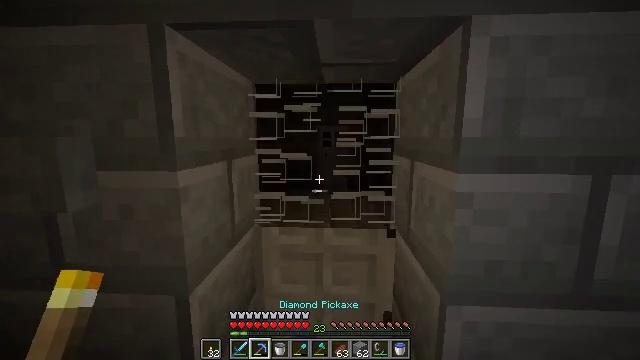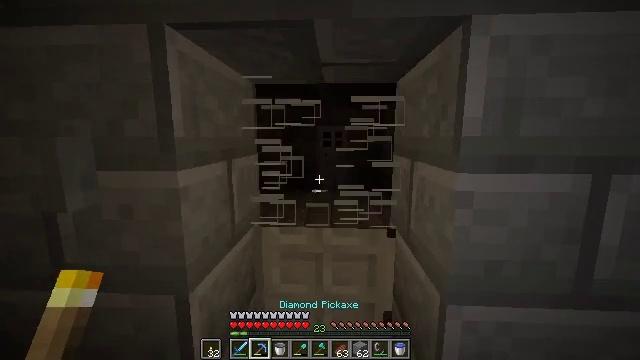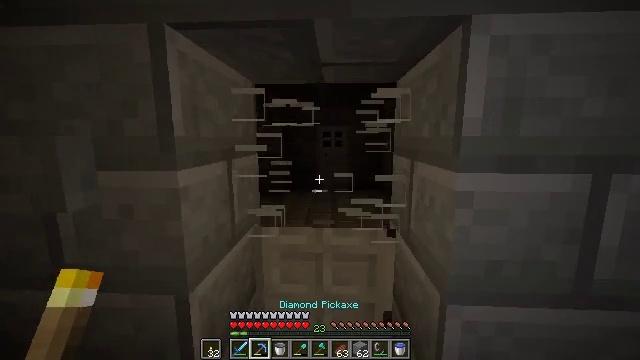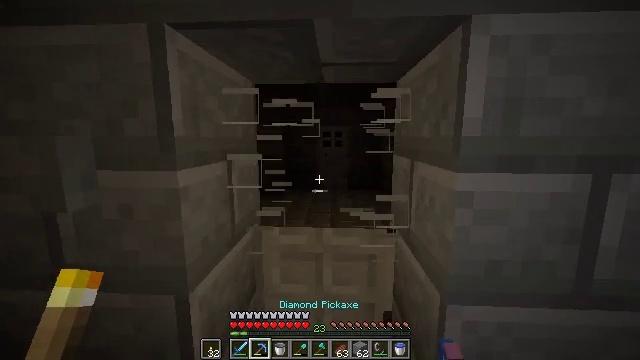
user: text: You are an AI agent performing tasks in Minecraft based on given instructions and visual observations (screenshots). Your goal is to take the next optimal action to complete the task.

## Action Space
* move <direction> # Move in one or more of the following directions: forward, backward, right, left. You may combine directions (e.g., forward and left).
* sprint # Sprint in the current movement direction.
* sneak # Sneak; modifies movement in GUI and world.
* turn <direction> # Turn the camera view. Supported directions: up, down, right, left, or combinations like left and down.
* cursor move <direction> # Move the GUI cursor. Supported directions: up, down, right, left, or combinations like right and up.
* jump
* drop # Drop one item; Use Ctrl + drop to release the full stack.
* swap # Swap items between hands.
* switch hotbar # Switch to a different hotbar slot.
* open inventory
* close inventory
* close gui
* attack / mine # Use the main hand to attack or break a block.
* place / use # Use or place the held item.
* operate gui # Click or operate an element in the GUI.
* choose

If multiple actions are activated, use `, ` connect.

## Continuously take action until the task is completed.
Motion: motion action
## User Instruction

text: Break the iron door.
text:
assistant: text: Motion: attack / mine
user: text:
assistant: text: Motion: attack / mine
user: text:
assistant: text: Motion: attack / mine
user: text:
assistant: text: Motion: attack / mine